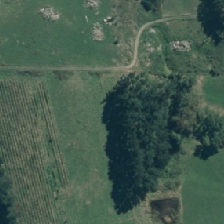
Land cover: shortrotation_cropland